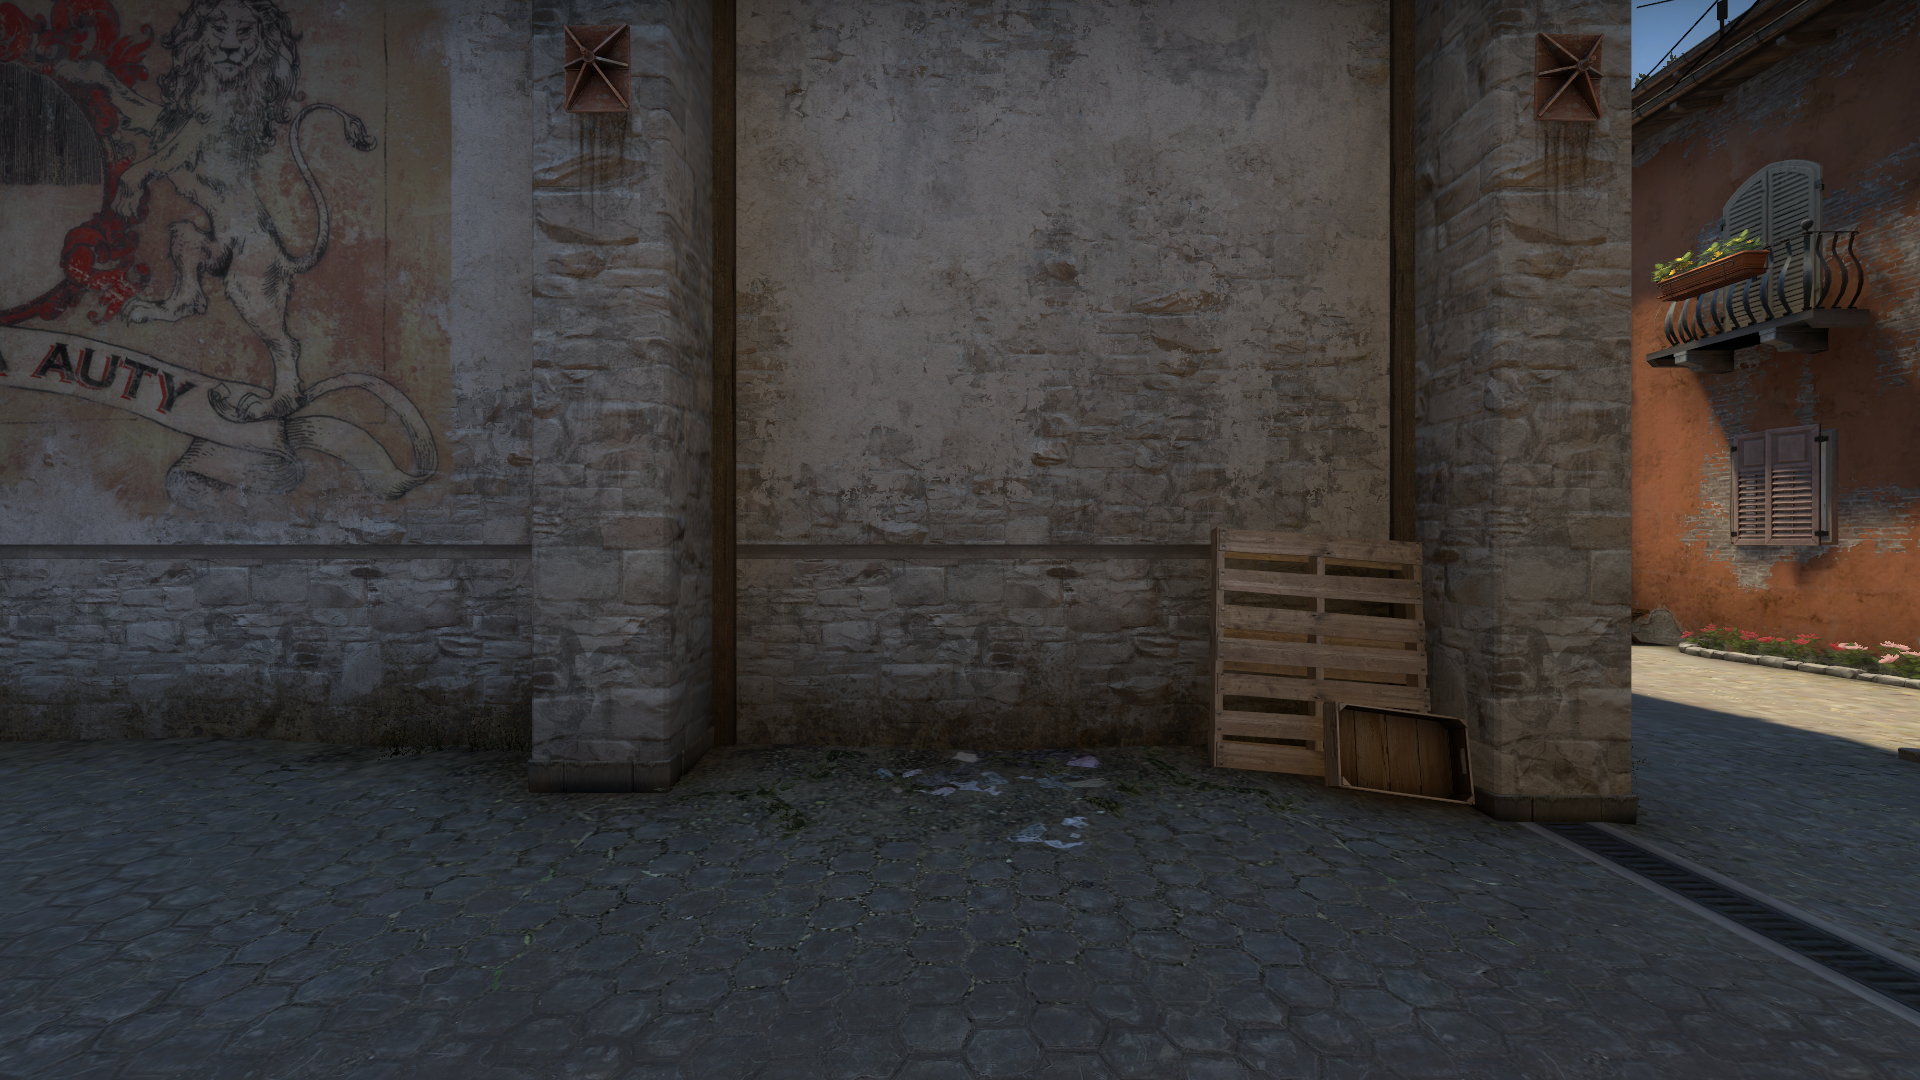
Map: de_inferno